You are looking at a signal-to-image encoding: consecutive vibration samples arranged as the rows of a grayscale square. Diagnose the bearing from this image, choosing from: normal, inner_race, outer_race, ball.
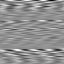
Answer: outer_race